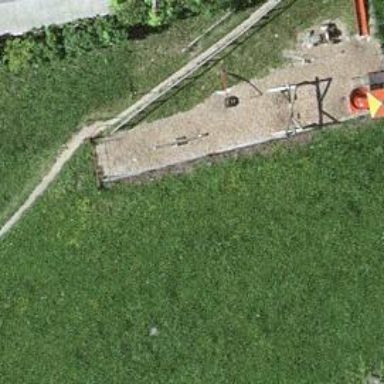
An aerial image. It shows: Seesaw in the playground.